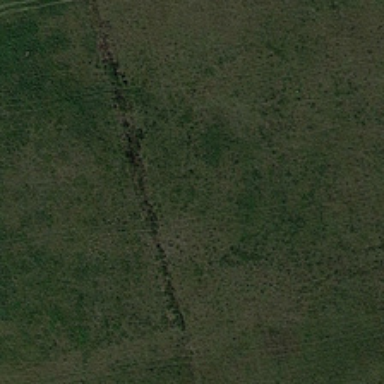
It is a piece of green meadow .